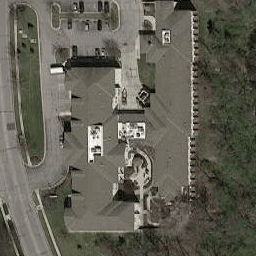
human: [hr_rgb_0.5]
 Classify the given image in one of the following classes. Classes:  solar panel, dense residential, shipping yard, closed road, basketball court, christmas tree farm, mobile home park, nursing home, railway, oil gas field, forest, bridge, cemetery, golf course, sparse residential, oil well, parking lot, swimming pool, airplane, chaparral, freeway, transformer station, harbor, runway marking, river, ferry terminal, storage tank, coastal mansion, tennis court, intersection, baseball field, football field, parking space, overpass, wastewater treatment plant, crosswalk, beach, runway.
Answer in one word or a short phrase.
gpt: nursing home